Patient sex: M
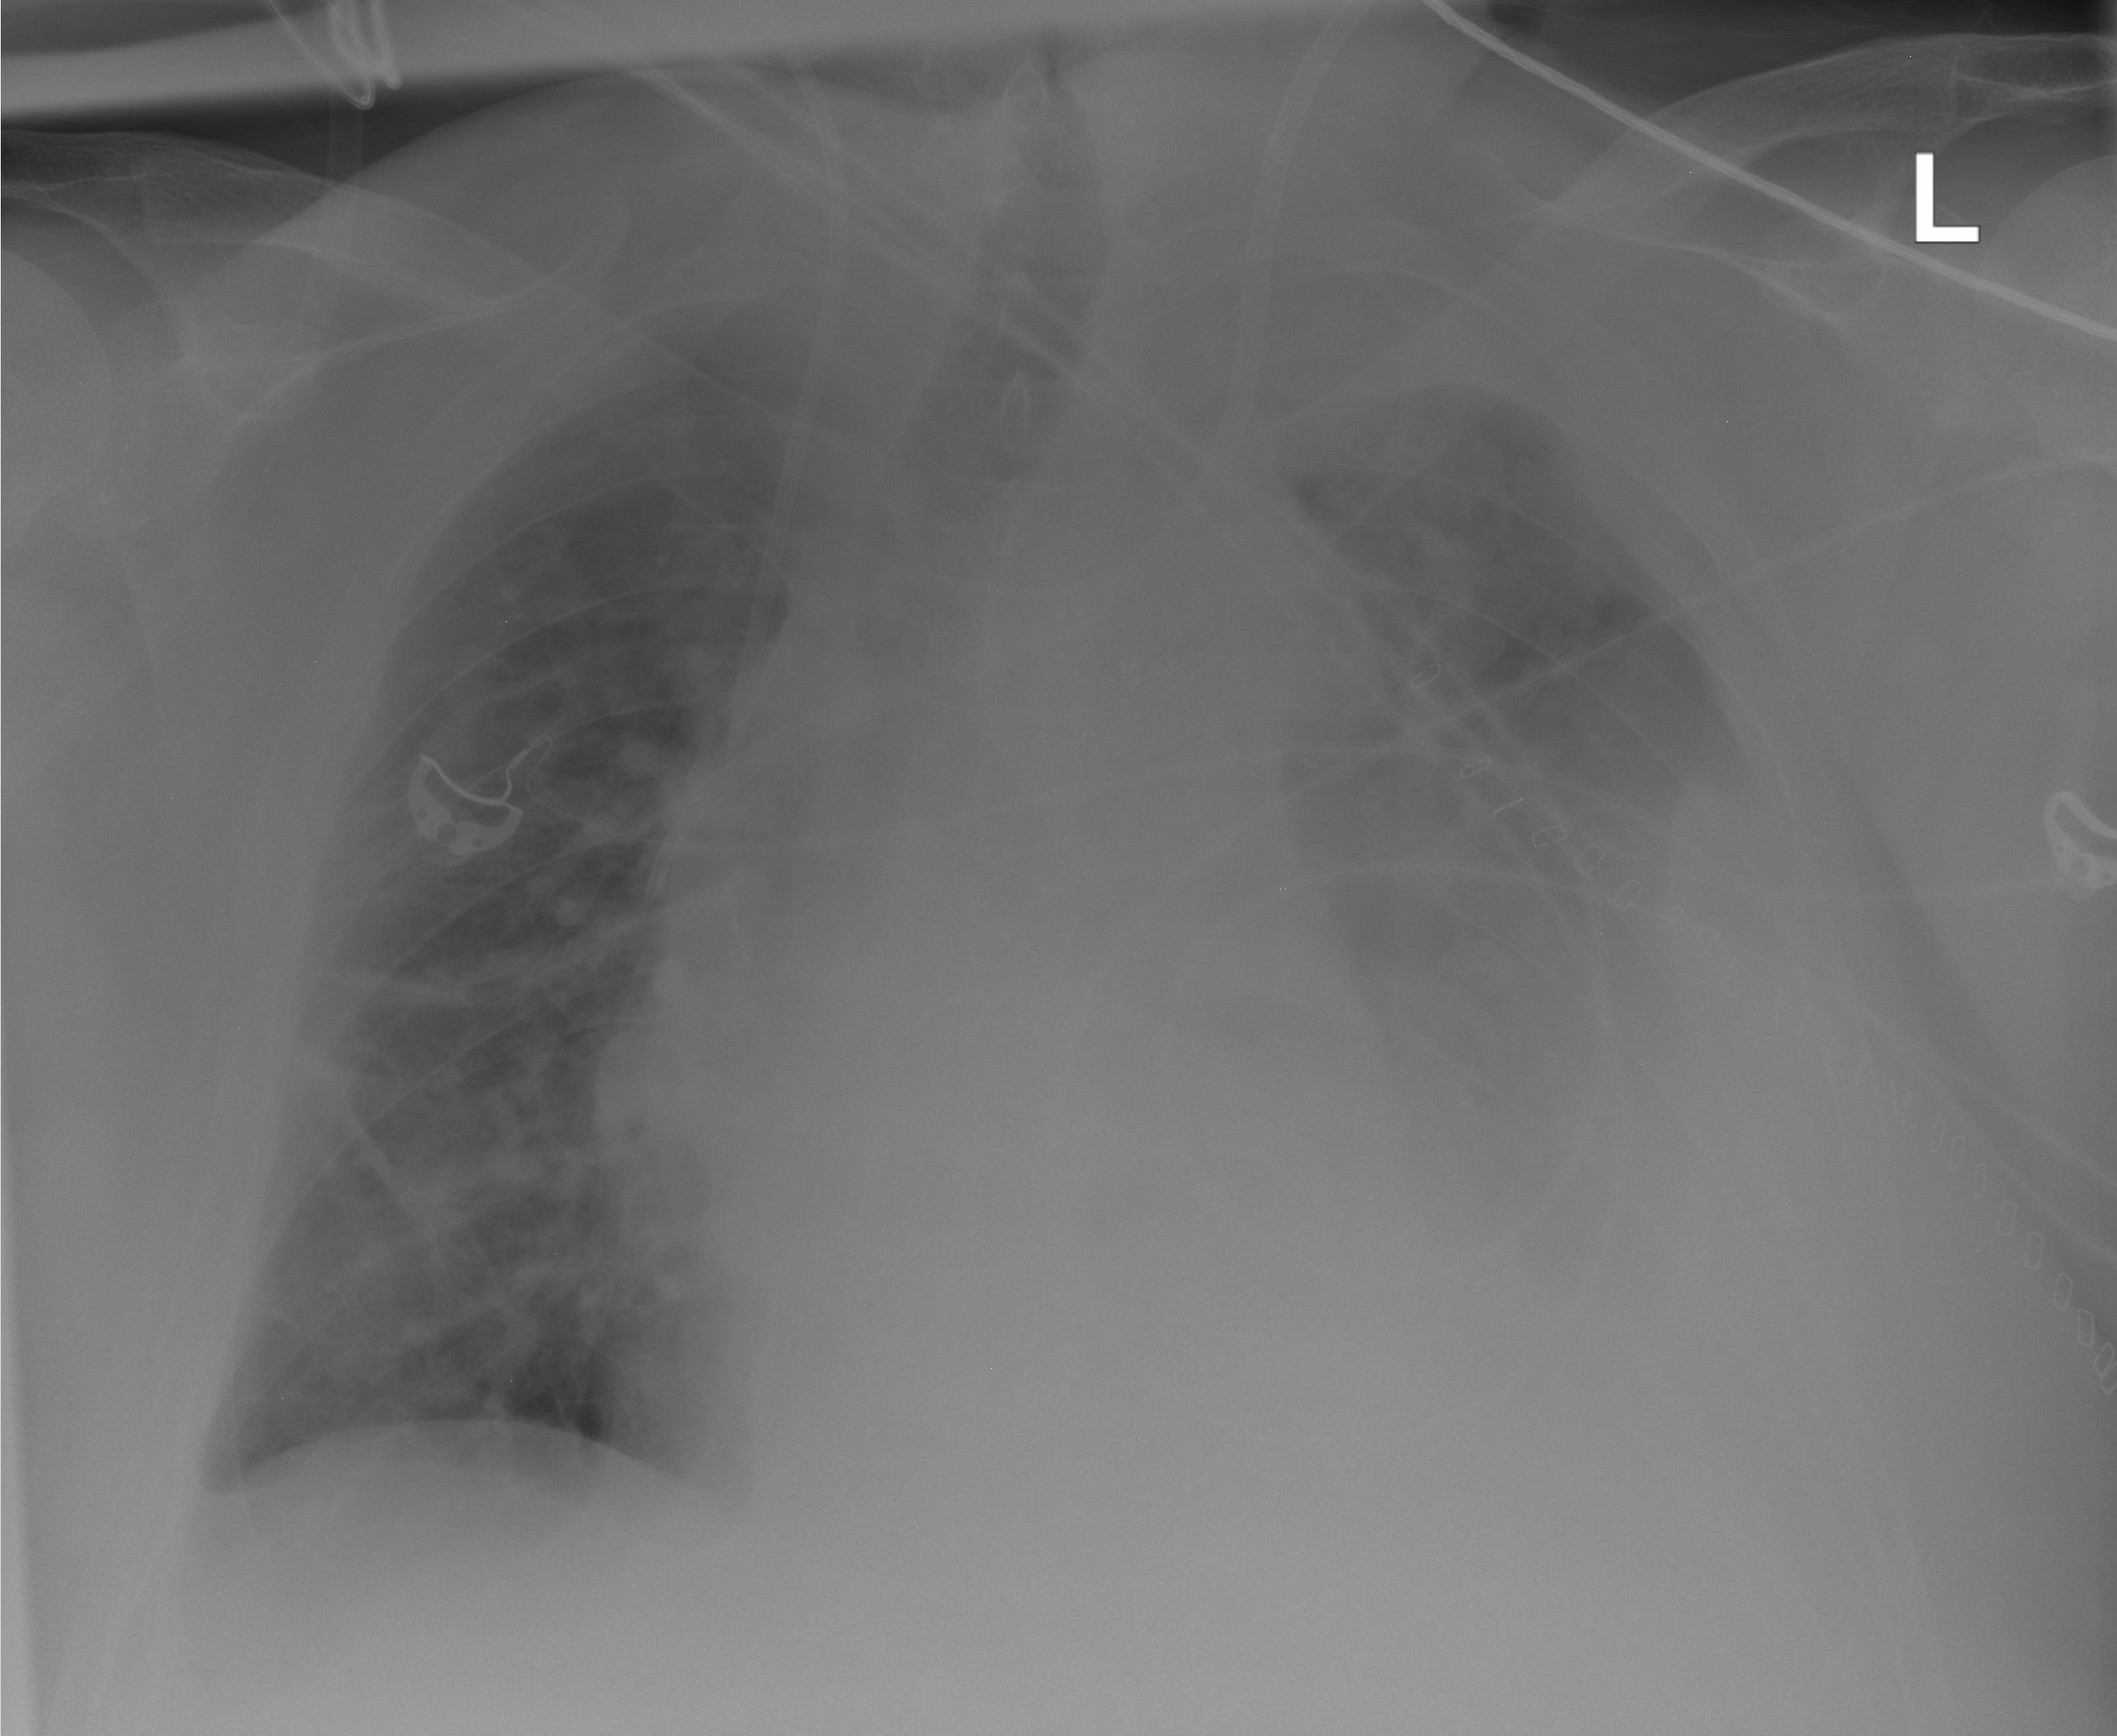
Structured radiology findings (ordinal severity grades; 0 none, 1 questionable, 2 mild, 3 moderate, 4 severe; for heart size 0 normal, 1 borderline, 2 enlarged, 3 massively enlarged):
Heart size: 2
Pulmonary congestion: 0
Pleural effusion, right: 1
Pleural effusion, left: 3
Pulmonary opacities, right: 0
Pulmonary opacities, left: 2
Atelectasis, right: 2
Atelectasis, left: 3